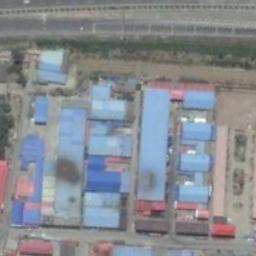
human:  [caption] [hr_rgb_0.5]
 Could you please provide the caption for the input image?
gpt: Numerous houses of different shapes are in the industrial area .

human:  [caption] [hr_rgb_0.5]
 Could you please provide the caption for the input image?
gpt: The road next to the industrial area is empty .

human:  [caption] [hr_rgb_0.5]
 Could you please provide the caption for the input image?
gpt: A industrial area with some blue workshops and other colors of workshops is along a road .

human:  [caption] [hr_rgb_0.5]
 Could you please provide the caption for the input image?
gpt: Neatly planned factories and roads in an industrial area with green belts .

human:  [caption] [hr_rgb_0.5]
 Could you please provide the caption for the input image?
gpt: There are some blue buildings and red buildings on the industrial area .